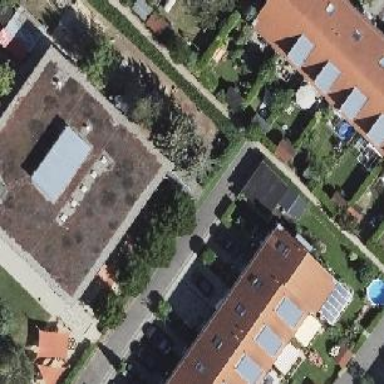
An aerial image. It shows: Kindergarten building.